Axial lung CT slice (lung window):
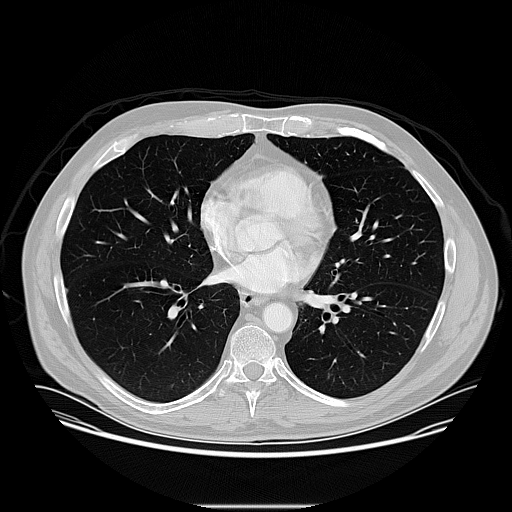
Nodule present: no